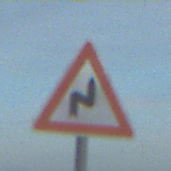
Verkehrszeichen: DoppelkurveRechts
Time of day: SunriseSunset
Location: Outdoor (Beach)
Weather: PartlyCloudy
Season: NotSpecified
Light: Natural